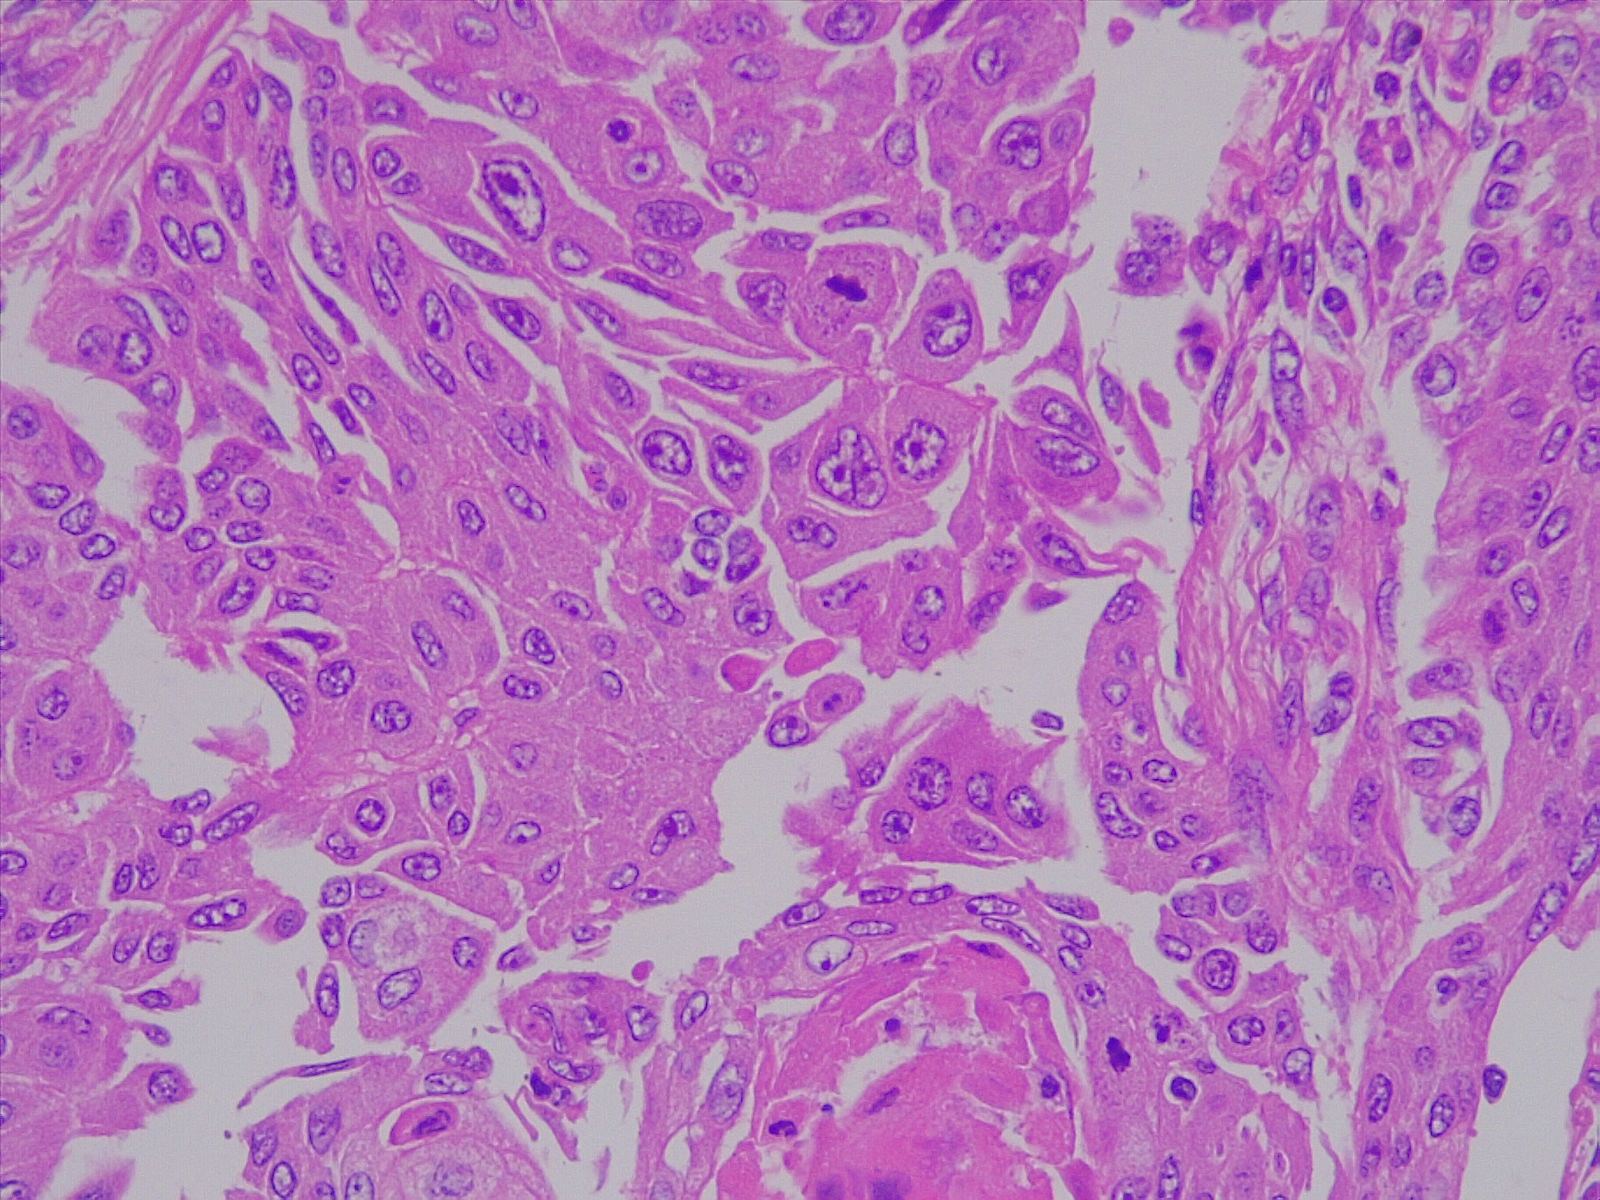
Label: lung squamous cell carcinoma, well differentiated